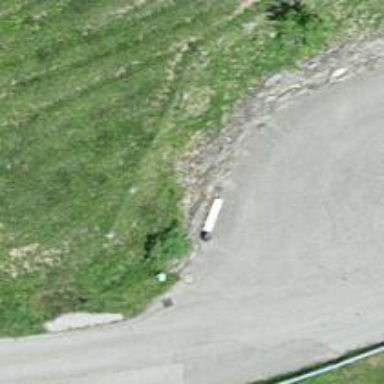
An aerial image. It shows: Bench for seating.